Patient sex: M
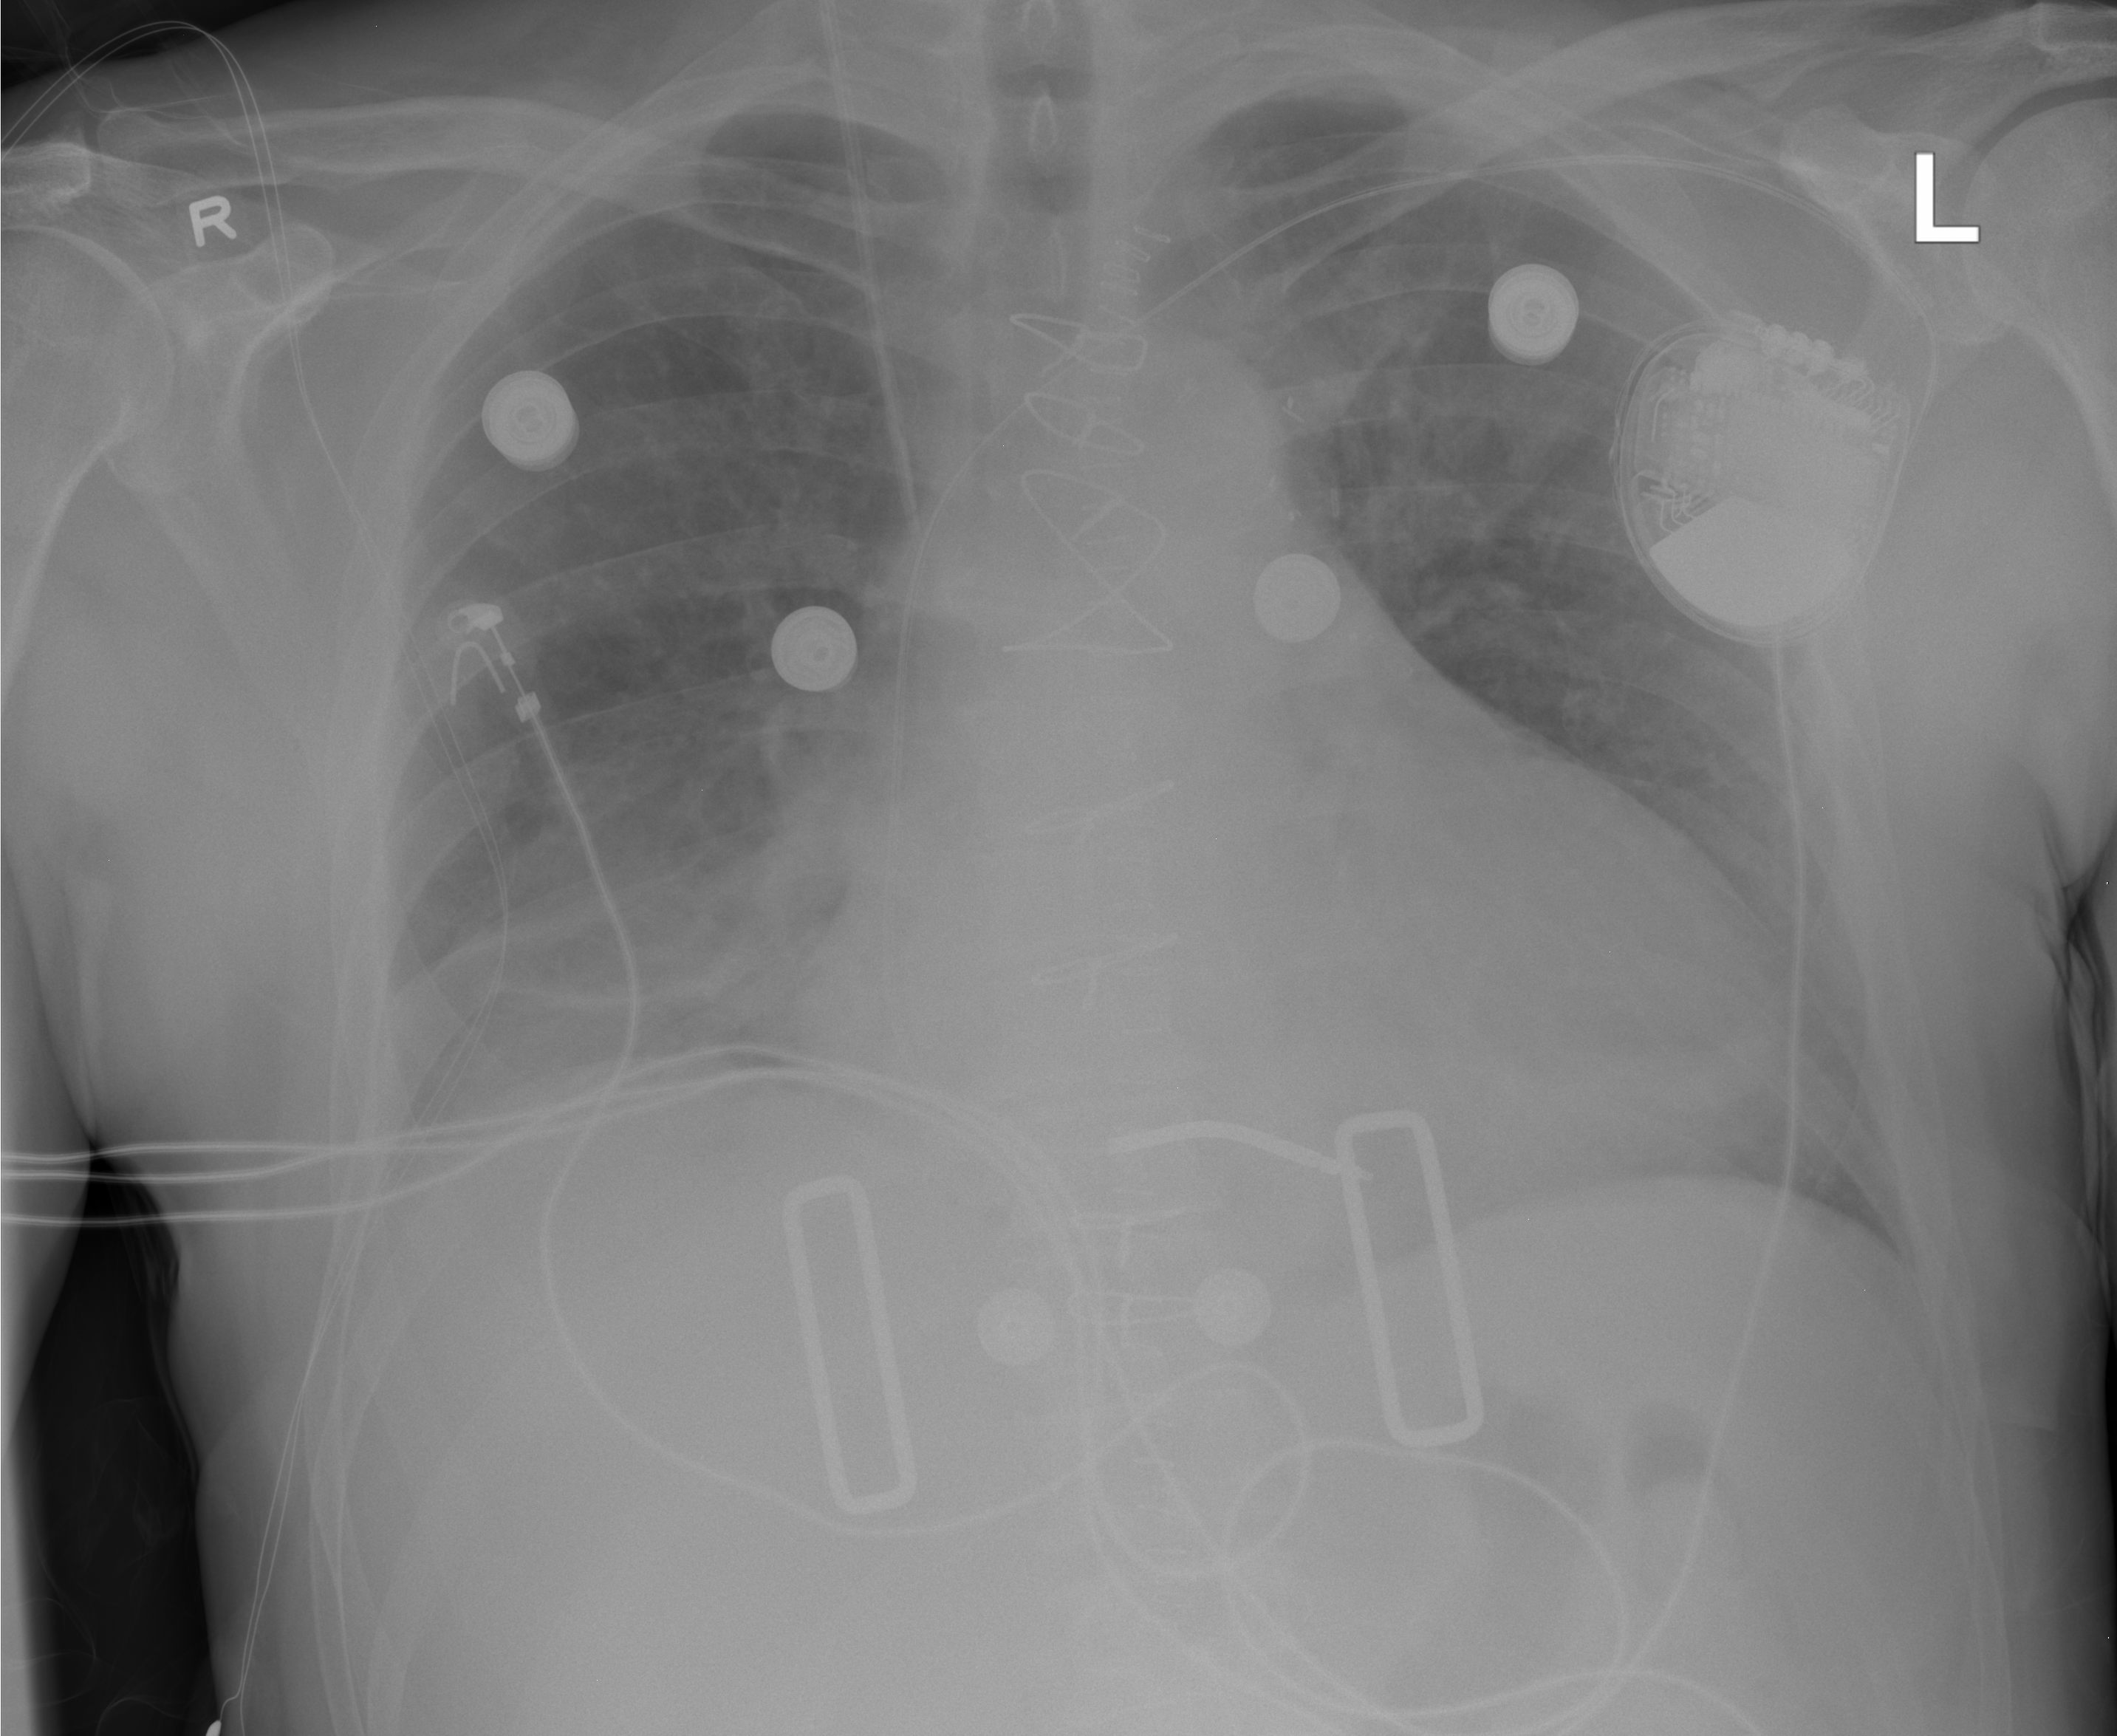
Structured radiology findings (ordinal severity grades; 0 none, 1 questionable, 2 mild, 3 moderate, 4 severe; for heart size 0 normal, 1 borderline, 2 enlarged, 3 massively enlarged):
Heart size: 2
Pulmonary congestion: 2
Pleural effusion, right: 2
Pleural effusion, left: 0
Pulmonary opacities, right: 0
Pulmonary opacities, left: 0
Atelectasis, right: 2
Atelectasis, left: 0